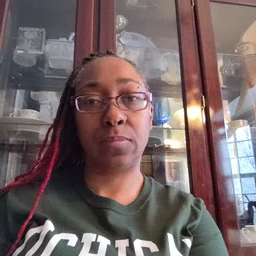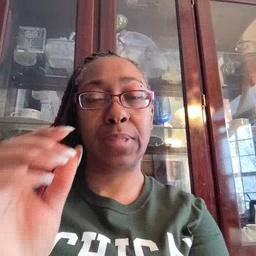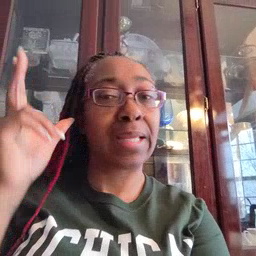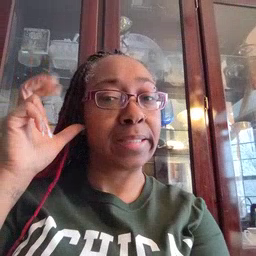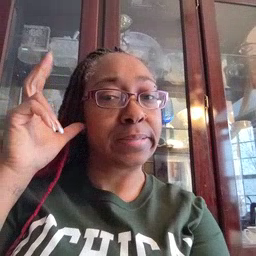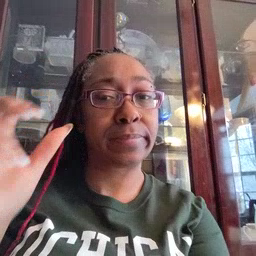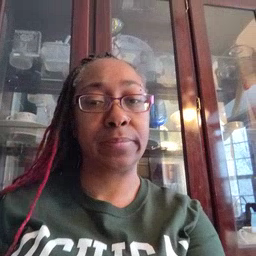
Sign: hear